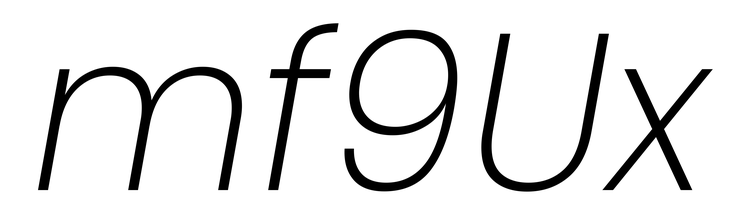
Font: Poppins-ExtraLightItalic